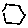
Label: hexagon